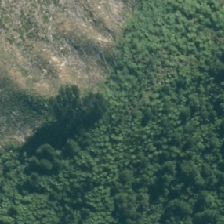
Land cover: broadleaved_indigenous_hardwood